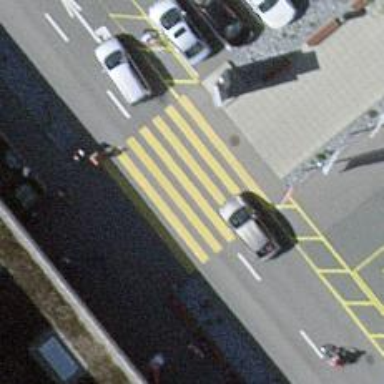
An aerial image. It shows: Marked zebra crossing on the road.